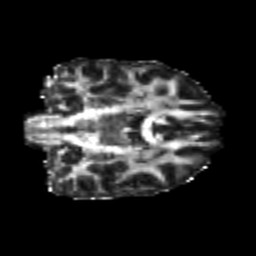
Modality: FA
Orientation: coronal
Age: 24
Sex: female
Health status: healthy
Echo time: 0.074 s